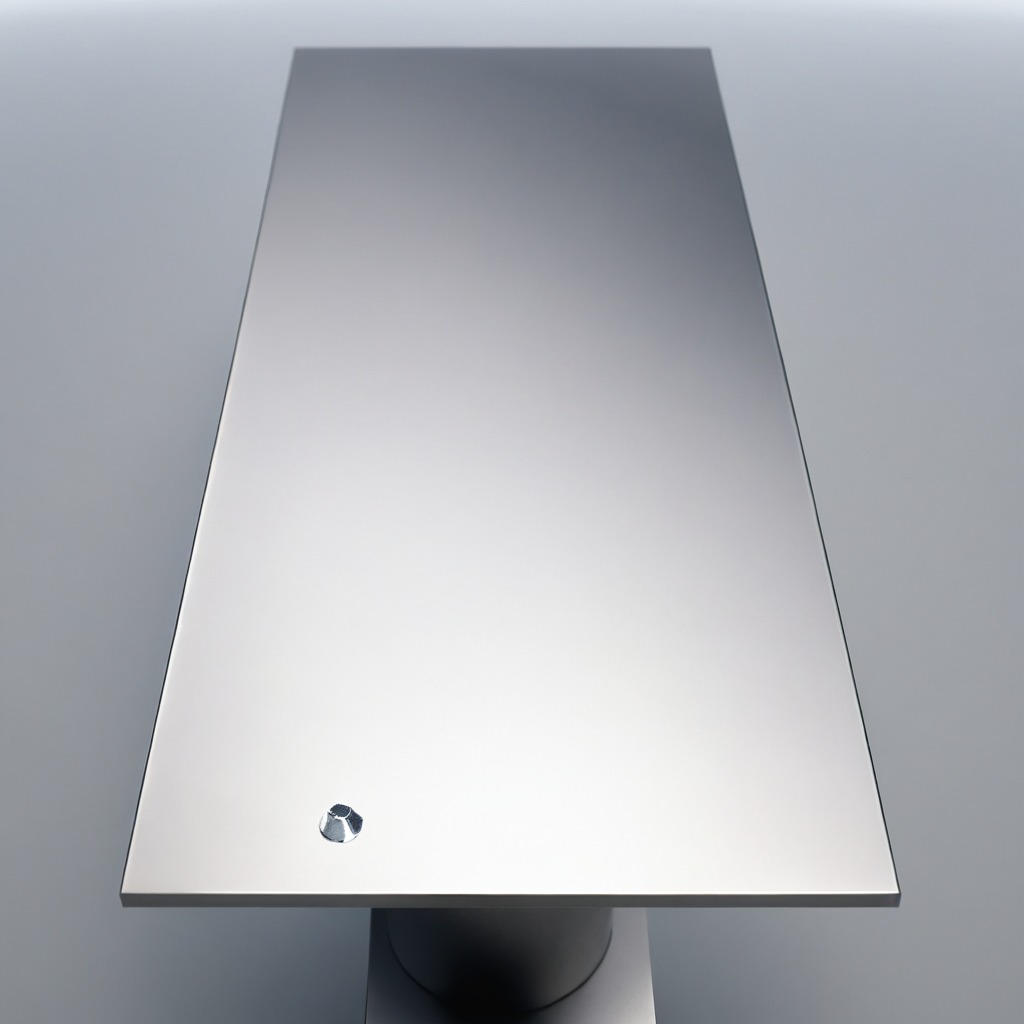
A metal nut is lying on the stainless steel table in a high-end prototyping lab.